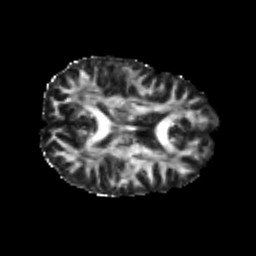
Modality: FA
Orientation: axial
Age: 22
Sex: female
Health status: healthy
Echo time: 0.074 s